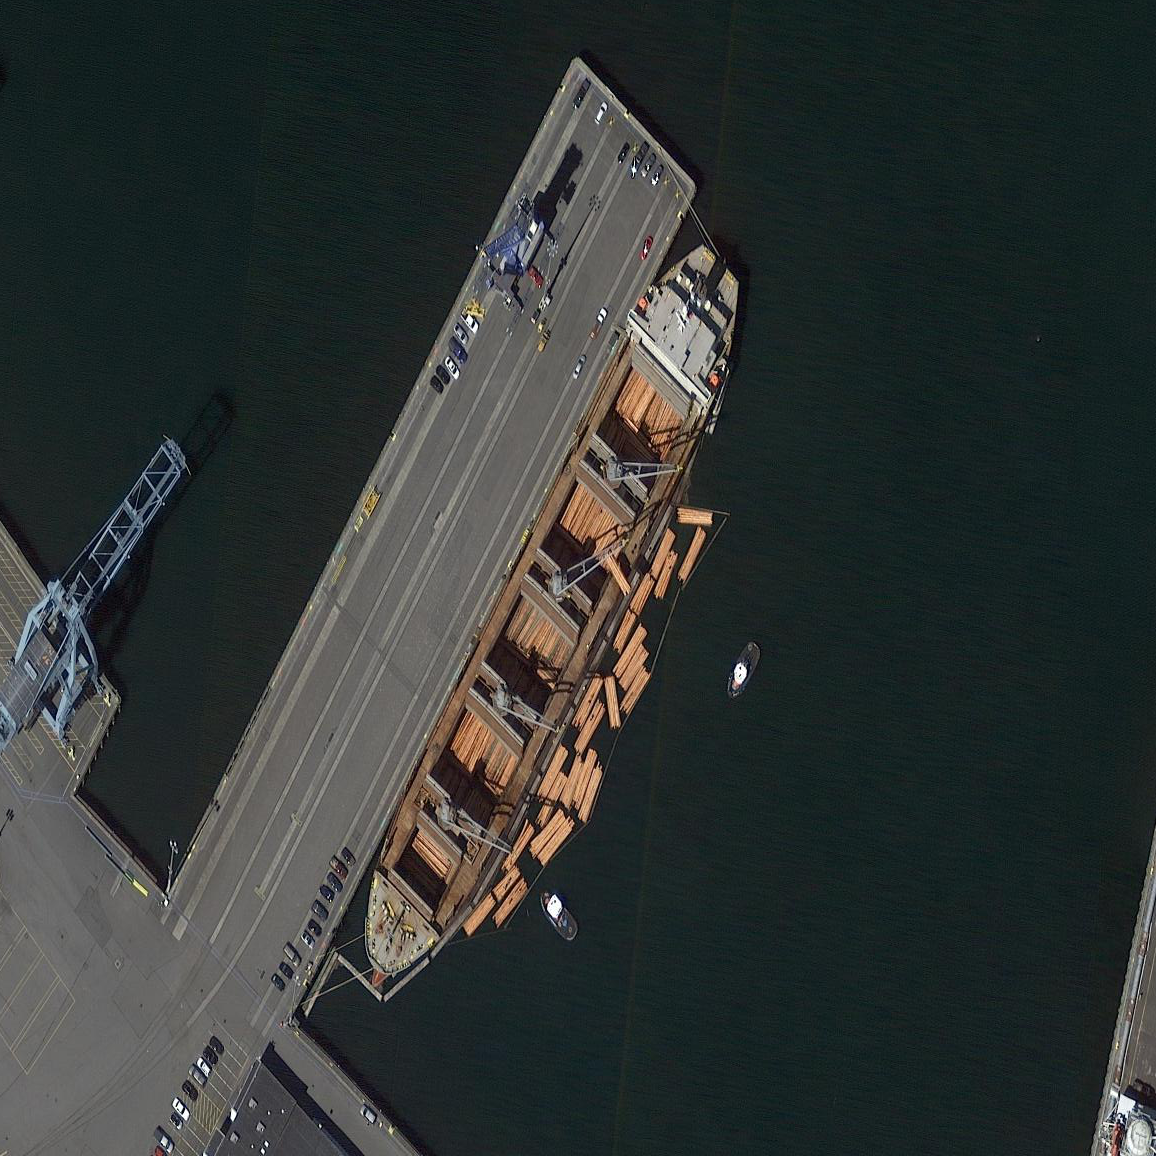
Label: Cargo_ship